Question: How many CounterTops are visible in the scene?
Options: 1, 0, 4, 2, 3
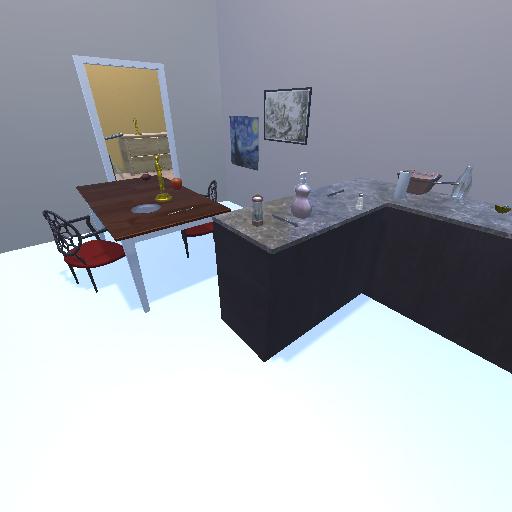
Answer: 1